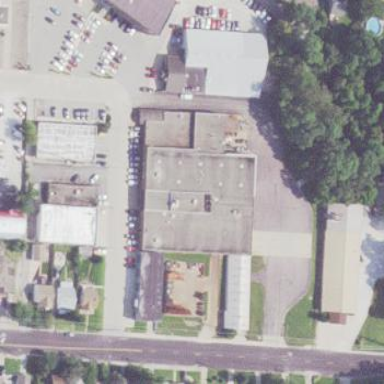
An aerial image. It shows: Commercial building.